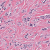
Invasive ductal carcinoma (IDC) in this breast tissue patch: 1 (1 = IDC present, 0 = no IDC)